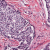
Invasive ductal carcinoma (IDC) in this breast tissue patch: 1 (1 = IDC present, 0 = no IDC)